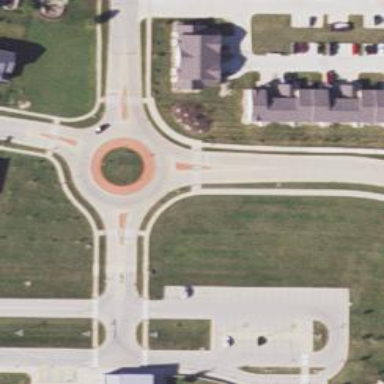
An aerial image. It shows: Unclassified road that forms roundabout at the junction.